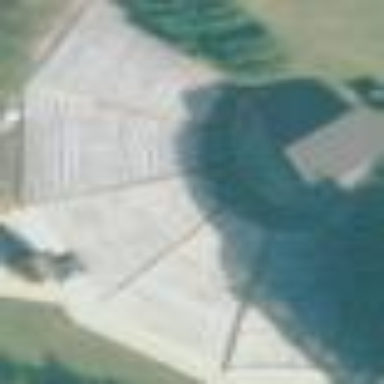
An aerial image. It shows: Theatre.